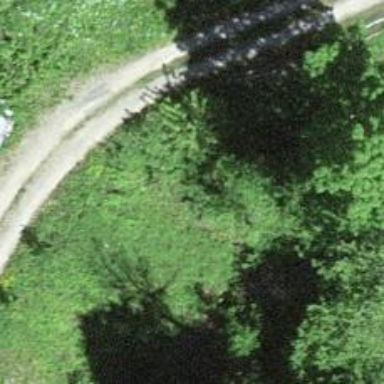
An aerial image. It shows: Culvert tunnel.